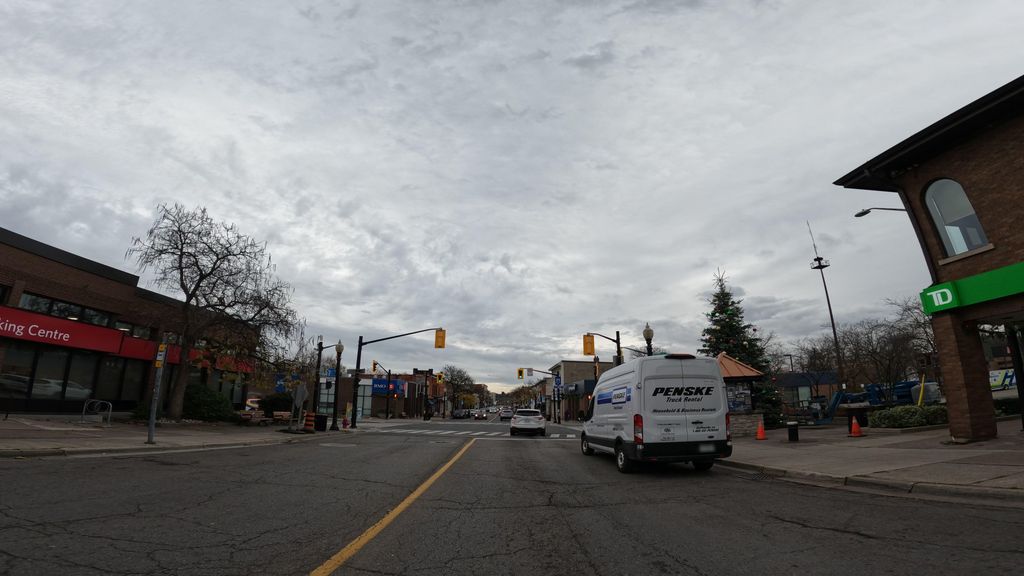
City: hamilton